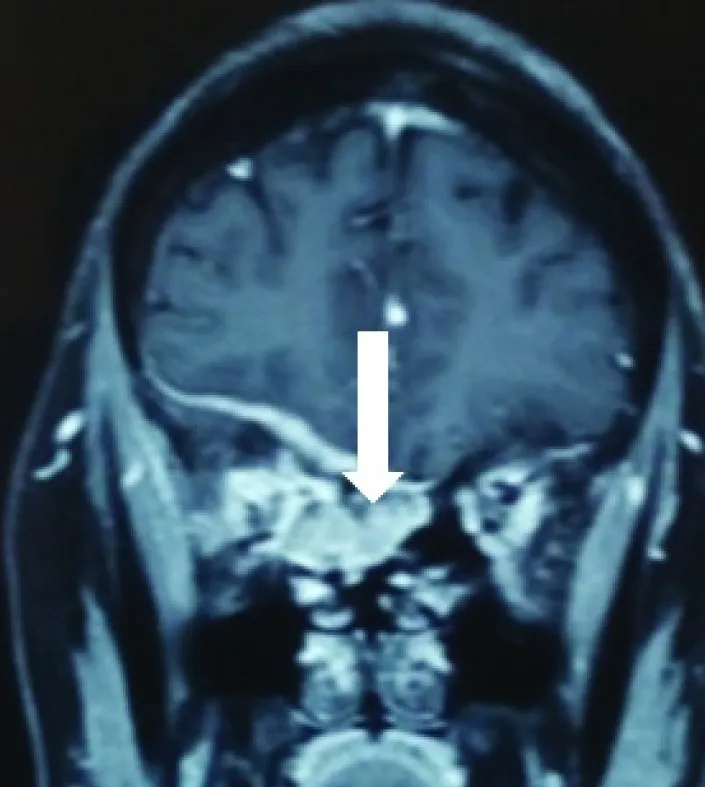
Computed tomography image revealing the presence of invasion of para-nasal sinuses by the lesion.
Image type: radiology (ct)